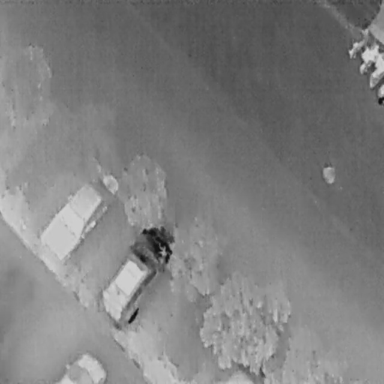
There are seven objects shown in the infrared image, including four Bicycles, and three Cars.